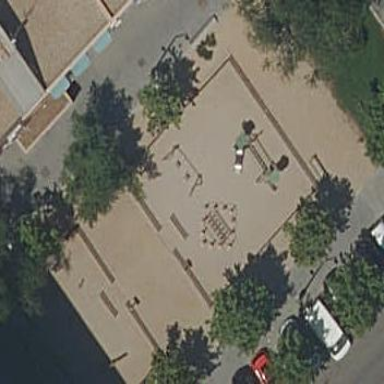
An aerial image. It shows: Park.